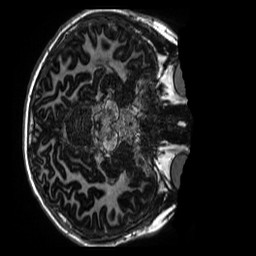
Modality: MP2RAGE
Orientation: axial
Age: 11
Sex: male
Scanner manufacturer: siemens
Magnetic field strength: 3 T
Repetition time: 4 s
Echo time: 0.00303 s